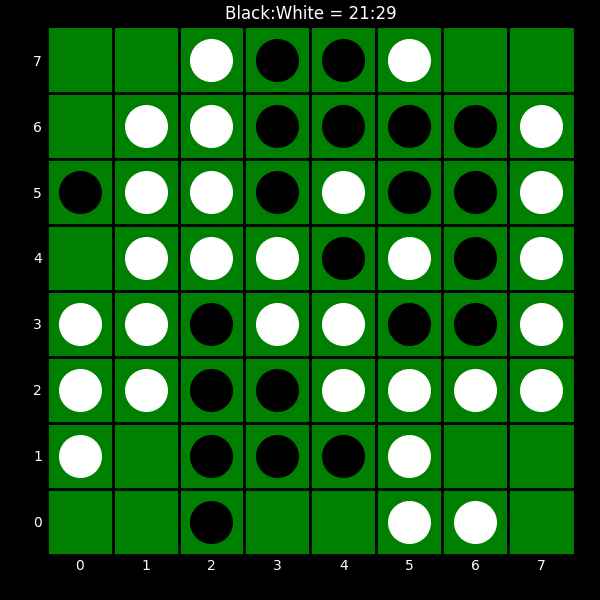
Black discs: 21
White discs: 29